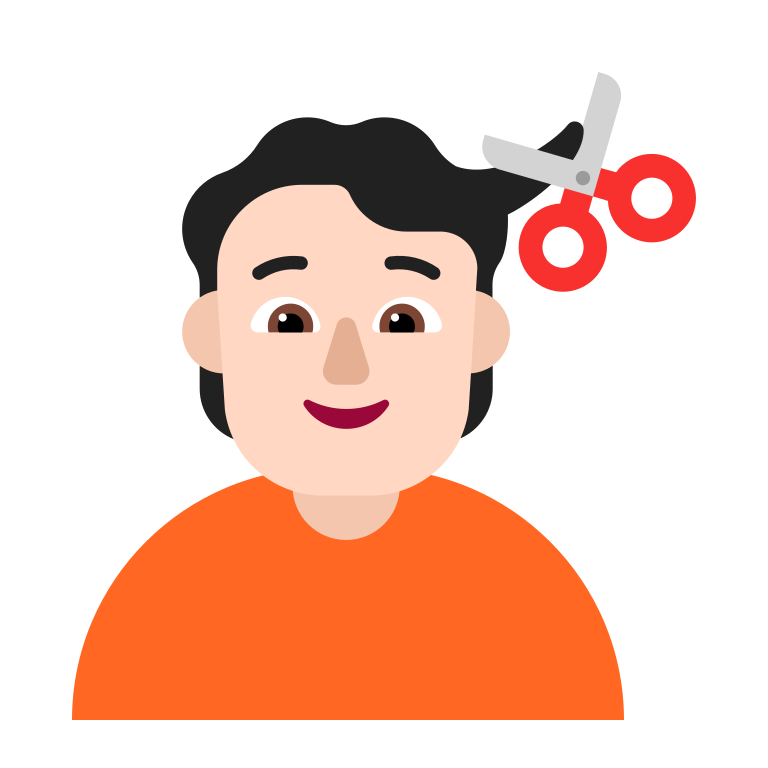
person getting haircut flat light